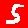
Digit: 5